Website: apple
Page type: account-selection
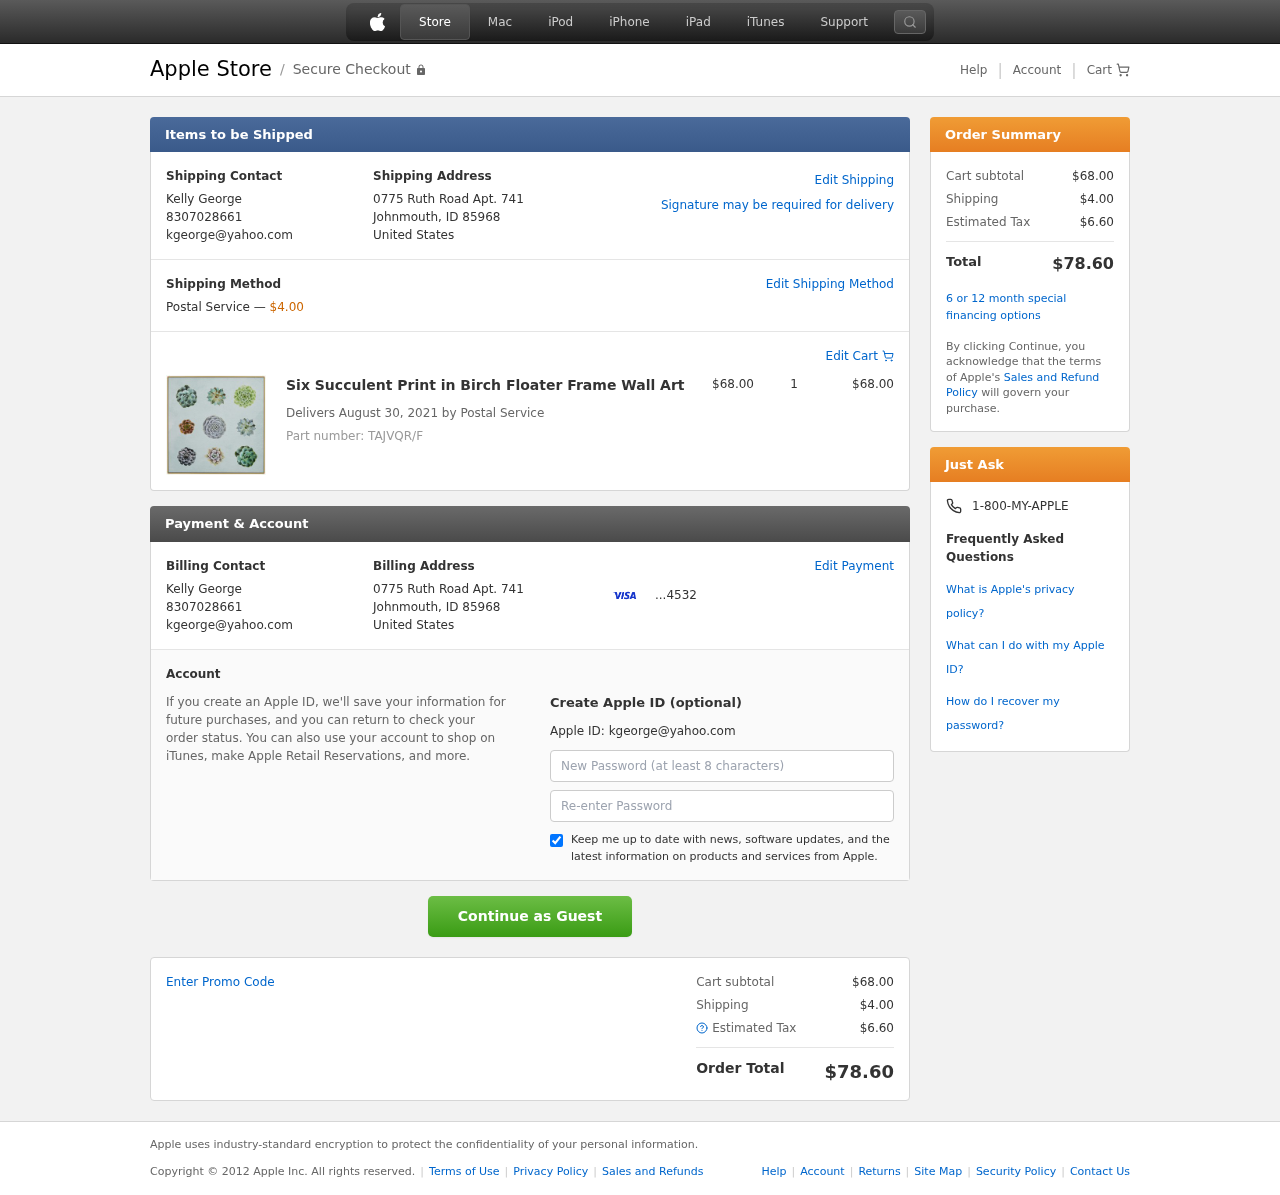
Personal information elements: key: PII_CARD_LAST4
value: ...4532
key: PII_CITY_STATE_ZIP
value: Johnmouth, ID 85968
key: PII_COUNTRY
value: United States
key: PII_EMAIL
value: kgeorge@yahoo.com
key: PII_FULLNAME
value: Kelly George
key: PII_PHONE
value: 8307028661
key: PII_STREET
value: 0775 Ruth Road Apt. 741
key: PII_FIRSTNAME
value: Kelly
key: PII_LASTNAME
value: George
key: PII_FULLNAME2
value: Kelly George
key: PII_FULLNAME3
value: Kelly George
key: PII_FIRSTNAME2
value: Kelly
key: PII_FIRSTNAME3
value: Kelly
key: PII_LASTNAME2
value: George
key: PII_LASTNAME3
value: George
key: PII_FIRSTNAME_DERIVED
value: Kelly
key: PII_LASTNAME_DERIVED
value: George
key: PII_FULLNAME_DERIVED
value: Kelly George
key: PII_NAME_FULL_DERIVED
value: Kelly George
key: PII_PHONE_LINE
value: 8661
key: PII_PHONE_SUFFIX
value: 8661
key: PII_PHONE2
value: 8307028661
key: PII_PHONE3
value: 8307028661
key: PII_PHONE_NUMERIC
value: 8307028661
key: PII_PHONE_LINE_NUMERIC
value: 8661
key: PII_PHONE_SUFFIX_NUMERIC
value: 8661
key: PII_PHONE2_NUMERIC
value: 8307028661
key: PII_PHONE3_NUMERIC
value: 8307028661
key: PII_PHONE_DIGITS
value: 8307028661
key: PII_PHONE_LAST4
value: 8661
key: PII_EMAIL2
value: kgeorge@yahoo.com
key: PII_EMAIL3
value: kgeorge@yahoo.com
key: PII_STREET2
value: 0775 Ruth Road Apt. 741
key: PII_CITY_STATE_ZIP2
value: Johnmouth, ID 85968
Product elements: key: PRODUCT1_NAME
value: Six Succulent Print in Birch Floater Frame Wall Art
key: PRODUCT1_PRICE
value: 68
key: PRODUCT1_QUANTITY
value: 1
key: PRODUCT_PART_NUMBER
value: Part number: TAJVQR/F
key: PRODUCT_TOTAL
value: $68.00
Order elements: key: ORDER_SHIPPING_COST
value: $4.00
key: ORDER_DELIVERY_DATE
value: Delivers August 30, 2021 by Postal Service
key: ORDER_SUBTOTAL
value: $68.00
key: ORDER_TAX
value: $6.60
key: ORDER_TOTAL
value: $78.60